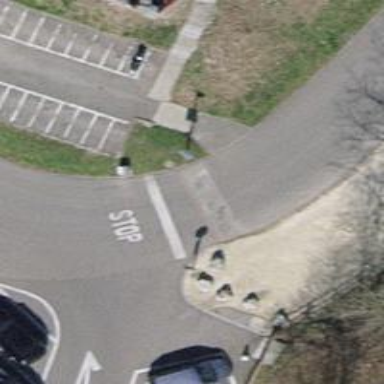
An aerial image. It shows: Rising bollard barrier.